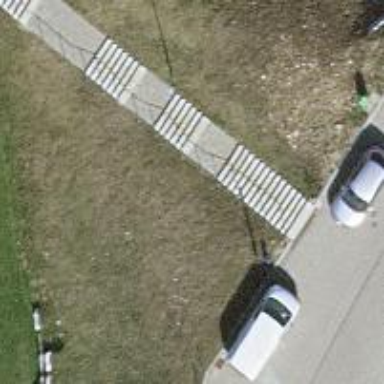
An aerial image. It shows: Road with steps.